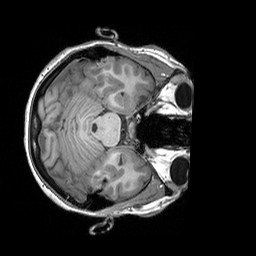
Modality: T1w
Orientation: axial
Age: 20
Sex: female
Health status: healthy
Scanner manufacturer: siemens
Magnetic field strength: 3 T
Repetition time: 2.3 s
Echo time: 0.00303 s